Question: I have implemented the method of graph construction from image. This method is based on KNN.
Basically, each pixel represents a vertex, and it is necessary to connect each pixel with the k nearest neighbors.
The script is simple, but is very slow. I tried to optimize the calculation of the Euclidean distance and the step to add edges.
Someone has any suggestions to optimize my code?
The slowest step is the calculation of the Euclidean distance. This distance is 'n^2', due to compute the distance of all vertices for all. E.g., a image size 600x375 have 225000 vertices.
execute:
'''
python file.py -f image.jpg -k 10
'''

Code:
'''
import Image
import math
from optparse import OptionParser
import igraph
def euclidian_distance(x1,y1,r1,g1,b1,x2,y2,r2,g2,b2):
return math.sqrt(
(x1 - x2) ** 2 +
(y1 - y2) ** 2 +
(r1 - r2) ** 2 +
(g1 - g2) ** 2 +
(b1 - b2) ** 2
)
def _plot_xy(g):
visual_style = {}
visual_style["vertex_shape"] = "circle"
visual_style["label_color"] = "white"
visual_style["edge_color"] = "black"
visual_style["edge_width"] = 0.2
visual_style["vertex_size"] = 0.5
layout = []
for vertex in g.vs():
layout.append((vertex["x"],vertex["y"]))
visual_style["layout"] = layout
visual_style["bbox"] = (200, 200)
visual_style["margin"] = 10
igraph.plot(g, **visual_style)
if __name__ == '__main__':
parser = OptionParser()
usage = "usage: python %prog [options] args ..."
description = """Description"""
parser.add_option("-f", "--file", dest="filename", help="read FILE", metavar="FILE")
parser.add_option("-k", "--knn", dest="k", help="knn")
(options, args) = parser.parse_args()
filename = options.filename
k = int(options.k)
if filename is None:
parser.error("required -f [filename] arg.")
g = igraph.Graph()
im = Image.open(filename)
pix = im.load()
for j in range(0,im.size[1]):
for i in range(0,im.size[0]):
g.add_vertex()
vertex = g.vs[g.vcount()-1]
vertex["name"] = vertex.index
vertex["x"] = i
vertex["y"] = j
vertex["r"] = pix[i,j][0]
vertex["g"] = pix[i,j][1]
vertex["b"] = pix[i,j][2]
// --> This step is very slow
for v in g.vs():
set_distance = dict()
for n in g.vs():
distance = euclidian_distance(v["x"],v["y"],v["r"],v["g"],v["b"],n["x"],n["y"],n["r"],n["g"],n["b"])
set_distance[n.index] = distance
sorted_set_distance = sorted(set_distance.items(), key=lambda set_distance: set_distance[1])
v["distance"] = sorted_set_distance[:k]
edges = []
weight = []
for v in g.vs():
for n in v["distance"]:
edges += [(v.index, n[0])]
weight.append(n[1])
g.add_edges(edges)
g.es["weight"] = weight
_plot_xy(g)
g.write(filename.split('.')[0]+".edgelist", format='ncol')
'''
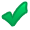
Answer: Instead of calculating the Euclidean distances for all pairs of nodes, build a <URL> of kd-trees so there's no need to reinvent the wheel.